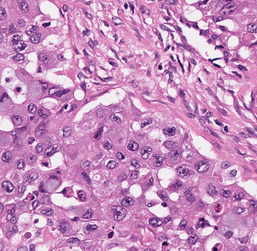
Tumor epithelial tissue: yes
Tumor-associated stroma tissue: yes
Normal tissue: no